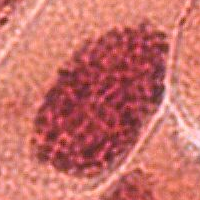
Label: prophase